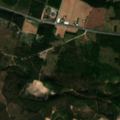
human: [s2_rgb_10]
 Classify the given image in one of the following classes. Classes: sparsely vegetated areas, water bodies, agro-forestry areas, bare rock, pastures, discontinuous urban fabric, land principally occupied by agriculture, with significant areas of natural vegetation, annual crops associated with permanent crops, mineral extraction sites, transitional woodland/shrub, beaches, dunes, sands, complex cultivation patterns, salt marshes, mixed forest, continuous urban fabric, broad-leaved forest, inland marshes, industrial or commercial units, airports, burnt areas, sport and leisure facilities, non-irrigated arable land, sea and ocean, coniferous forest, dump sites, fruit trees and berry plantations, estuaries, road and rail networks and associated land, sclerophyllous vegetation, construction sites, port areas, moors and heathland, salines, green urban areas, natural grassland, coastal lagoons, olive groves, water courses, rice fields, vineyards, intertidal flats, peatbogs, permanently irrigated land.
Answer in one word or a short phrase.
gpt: mineral extraction sites, non-irrigated arable land, coniferous forest, mixed forest, transitional woodland/shrub